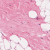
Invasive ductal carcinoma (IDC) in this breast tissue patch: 0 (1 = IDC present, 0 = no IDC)